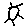
Label: sun